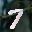
Label: 7